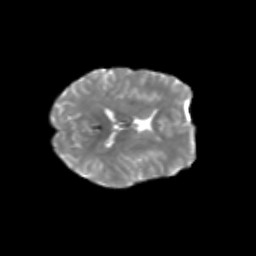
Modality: T2w
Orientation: axial
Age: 39
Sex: female
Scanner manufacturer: siemens
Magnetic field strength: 3 T
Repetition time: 1.8 s
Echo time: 0.07 s